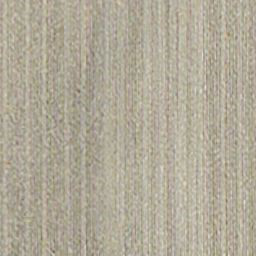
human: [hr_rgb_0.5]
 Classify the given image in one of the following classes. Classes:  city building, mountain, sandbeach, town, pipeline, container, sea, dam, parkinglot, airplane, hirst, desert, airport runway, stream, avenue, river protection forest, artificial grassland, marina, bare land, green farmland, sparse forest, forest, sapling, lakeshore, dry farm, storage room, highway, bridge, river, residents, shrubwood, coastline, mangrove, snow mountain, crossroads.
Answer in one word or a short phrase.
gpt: dry farm